Question: I have the following code
'''
module POLY(CLK,RESET_n,IN_VALID,IN,OUT_VALID,OUT);
input CLK,RESET_n,IN_VALID;
input [ 3:0] IN;
output OUT_VALID;
output [12:0] OUT;
reg OUT_VALID;
reg [12:0] OUT;
reg OUT_VALID_w;
reg [12:0] OUT_w;
reg [ 1:0] COUNT_IN, COUNT_IN_w;
reg [ 2:0] COUNT_DO, COUNT_DO_w;
always @(posedge CLK or negedge RESET_n)
begin
if(!RESET_n)
begin
COUNT_IN <= 2'd0;
COUNT_DO <= 3'd0;
end
else
begin
COUNT_IN <= COUNT_IN_w;
COUNT_DO <= COUNT_DO_w;
end
end
always @(*)
begin
if(IN_VALID == 1'b0)
begin
if(COUNT_DO == 3'd7)
begin
COUNT_DO_w = COUNT_DO;
end
else
begin
COUNT_DO_w = COUNT_DO + 1'b1;
end
end
else
begin
COUNT_DO_w = 3'd0;
end
end
'''
I want to ask is that why 'COUNT_DO' doesn't jump to 1 in '14ns'?
I think that due to the sensitive list in the second always block is 'COUNT_DO' and 'IN_VALID',
so at start, the reset signal trigger first always block and set the 'COUNT_DO = 0', which change the 'COUNT_DO' value from high impedence to 0. So, it triggers the second always block 'COUNT_DO_w = 0 + 1 = 1'. And , in the next postive edge clock, which trigger the first always block to do 'COUNT_DO <= COUNT_DO_w'. But it seems to delay one clock to assign it('22ns'). I have tried to figure it out but still cannot, why it delay one clock?
Thx in advance.

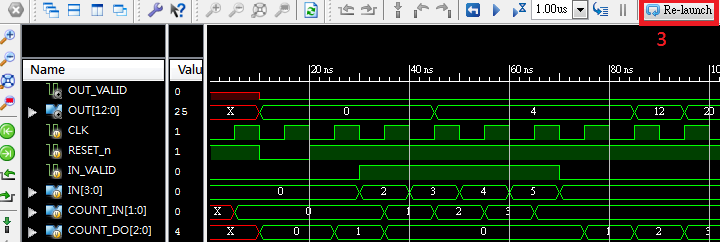
Answer: At time=14ns, reset is asserted ('RESET_N'=0), which means 'COUNT_DO'=0 in the 1st always block. At time t=20ns, you release reset and 'COUNT_DO' remains at 0. At time=22ns, you have your 1st posedge 'CLK' which assigns 'COUNT_DO' to 'COUNT_DO_w'. The time at which 'COUNT_DO' changes is controlled only by the 1st always block, not the 2nd.